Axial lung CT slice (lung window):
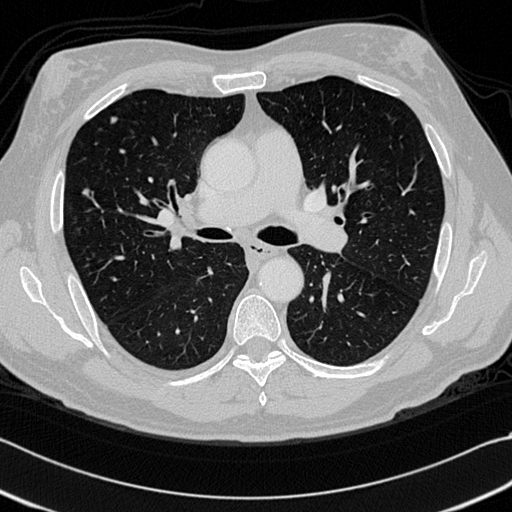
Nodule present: yes
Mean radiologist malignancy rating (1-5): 2.667